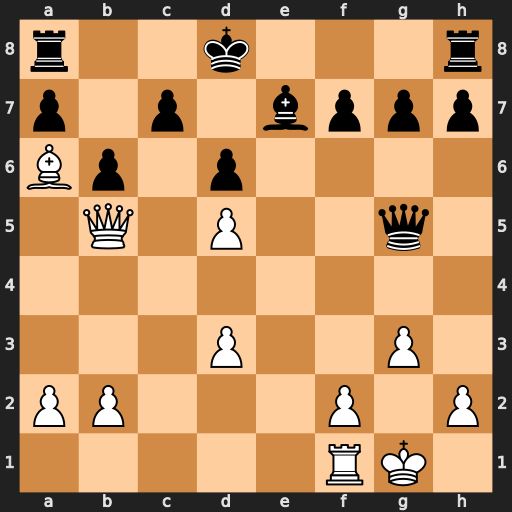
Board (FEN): r2k3r/p1p1bppp/Bp1p4/1Q1P2q1/8/3P2P1/PP3P1P/5RK1
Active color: w
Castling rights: -
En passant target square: -
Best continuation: Qc6 Rb8 Rc1 Qxc1+ Qxc1